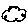
Label: cloud